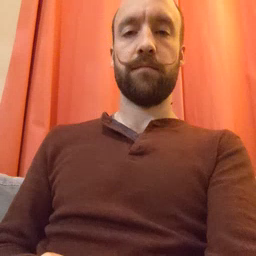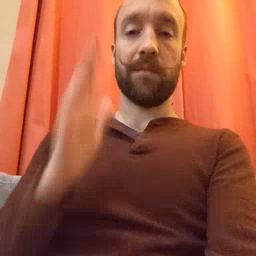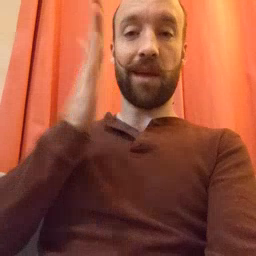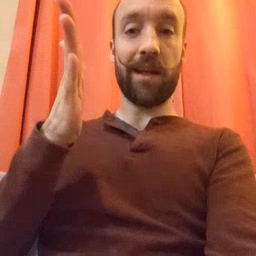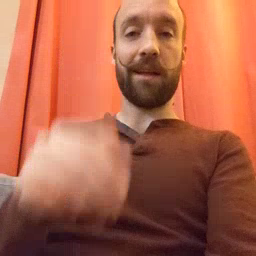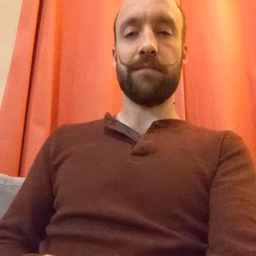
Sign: will